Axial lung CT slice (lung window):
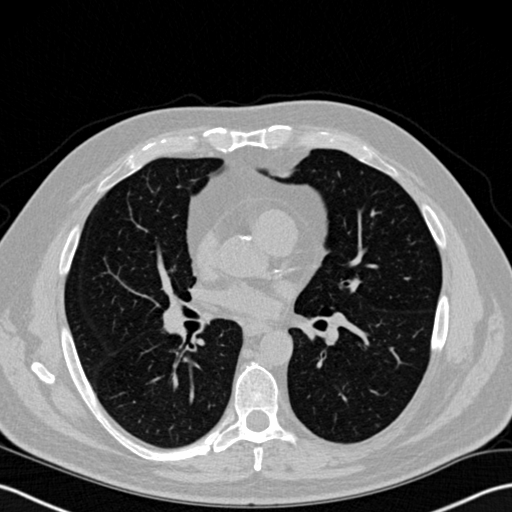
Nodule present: no